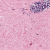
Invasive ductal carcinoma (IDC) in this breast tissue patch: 0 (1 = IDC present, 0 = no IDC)